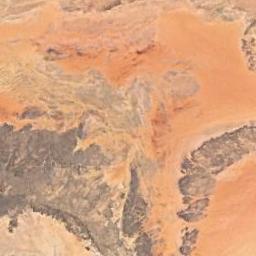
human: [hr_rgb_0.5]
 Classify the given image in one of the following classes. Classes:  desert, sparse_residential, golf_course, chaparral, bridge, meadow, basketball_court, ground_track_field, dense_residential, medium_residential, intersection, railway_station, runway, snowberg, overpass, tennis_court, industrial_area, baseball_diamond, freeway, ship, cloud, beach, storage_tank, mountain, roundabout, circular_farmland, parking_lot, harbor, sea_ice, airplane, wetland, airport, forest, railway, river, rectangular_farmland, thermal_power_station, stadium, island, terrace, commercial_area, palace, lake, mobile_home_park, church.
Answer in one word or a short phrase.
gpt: desert